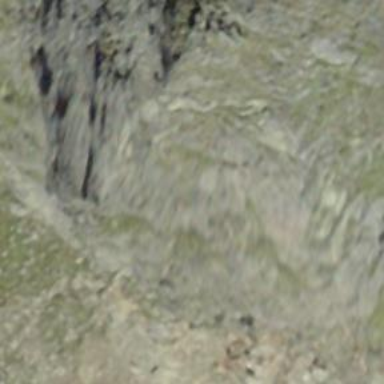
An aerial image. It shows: Cliff in nature.